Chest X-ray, PA view. Patient: 66 years old, sex F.
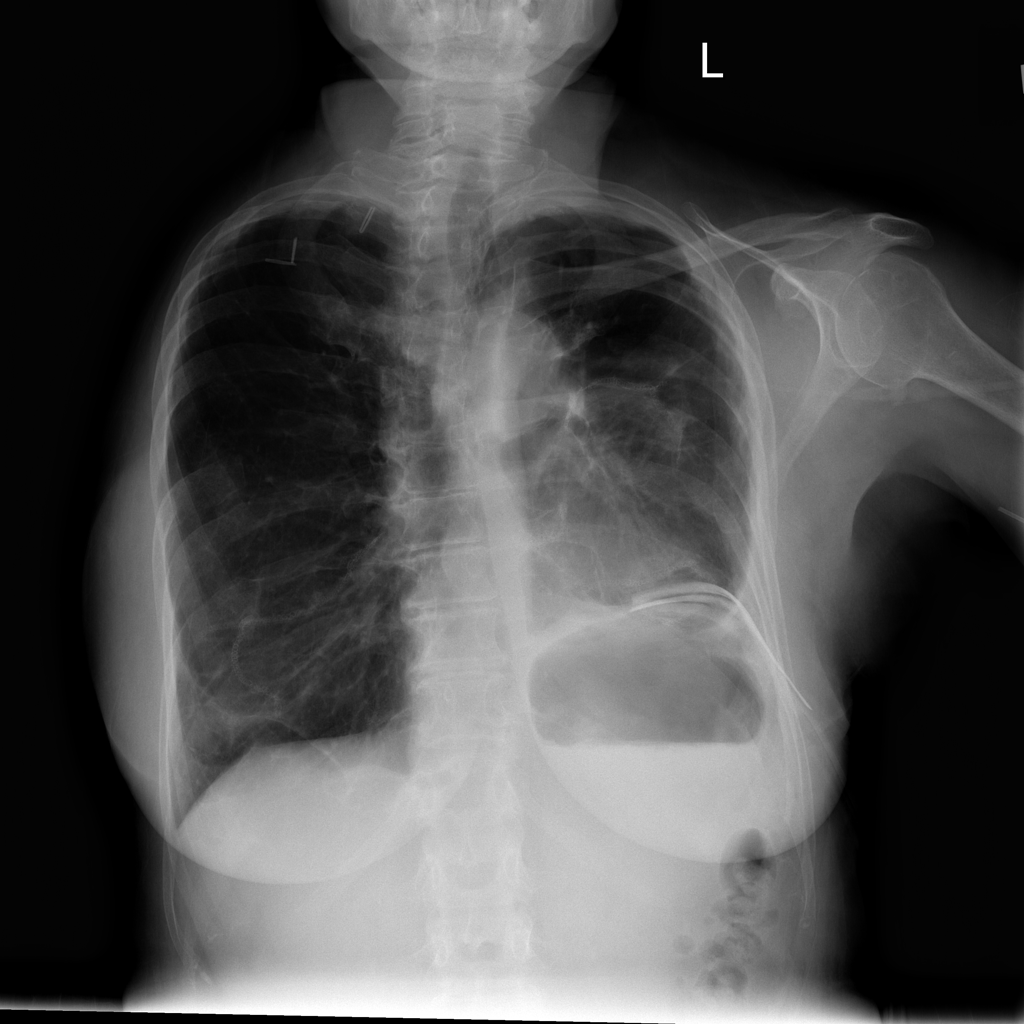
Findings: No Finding